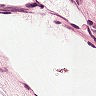
Metastatic tissue present: no